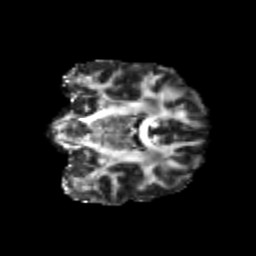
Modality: FA
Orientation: coronal
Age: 25
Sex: male
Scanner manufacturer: siemens
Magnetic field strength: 3 T
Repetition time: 3.5 s
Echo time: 0.113 s